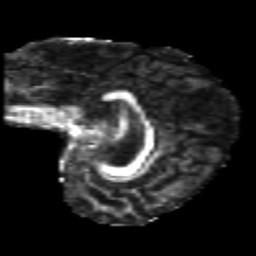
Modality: FA
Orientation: sagittal
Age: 20
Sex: female
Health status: healthy
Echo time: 0.074 s